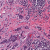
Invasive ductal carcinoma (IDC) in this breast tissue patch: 1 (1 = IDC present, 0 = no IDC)